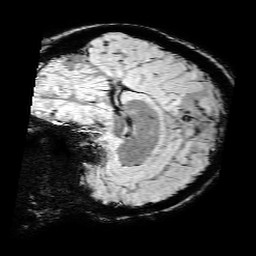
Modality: SWI
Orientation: sagittal
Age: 72
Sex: female
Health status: ill
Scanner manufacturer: philips
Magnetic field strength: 3 T
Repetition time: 0.031 s